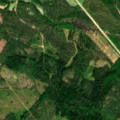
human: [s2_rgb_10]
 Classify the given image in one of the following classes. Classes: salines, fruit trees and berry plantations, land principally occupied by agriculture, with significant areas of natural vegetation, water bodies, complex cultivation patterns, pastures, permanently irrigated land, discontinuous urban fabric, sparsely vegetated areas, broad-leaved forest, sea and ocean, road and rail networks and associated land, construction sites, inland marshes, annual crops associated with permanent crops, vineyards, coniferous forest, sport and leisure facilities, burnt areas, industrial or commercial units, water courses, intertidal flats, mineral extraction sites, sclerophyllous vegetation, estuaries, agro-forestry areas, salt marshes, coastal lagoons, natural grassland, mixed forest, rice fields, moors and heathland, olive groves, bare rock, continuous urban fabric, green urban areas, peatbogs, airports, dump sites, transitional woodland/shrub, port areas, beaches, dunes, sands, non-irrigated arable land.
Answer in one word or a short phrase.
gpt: coniferous forest, mixed forest, transitional woodland/shrub